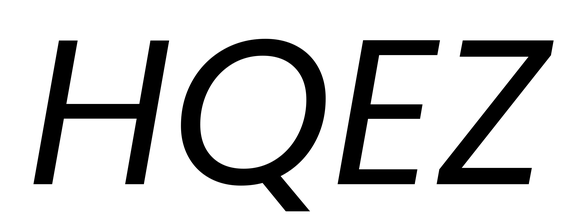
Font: Poppins-Italic